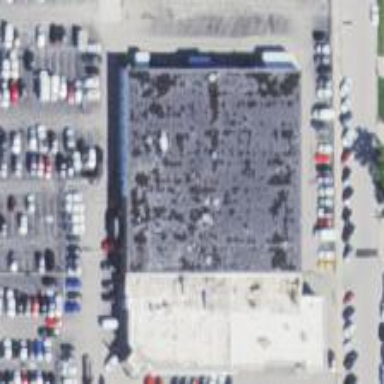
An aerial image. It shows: Building housing car shop.